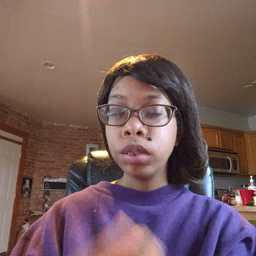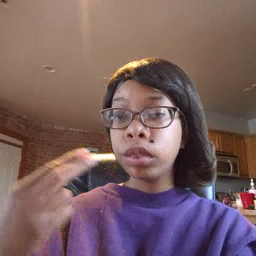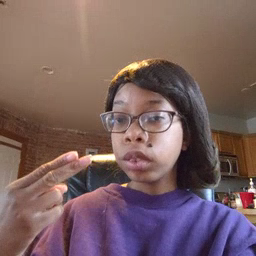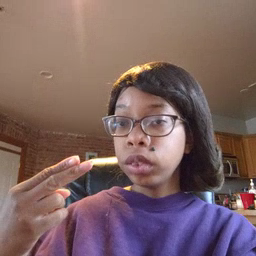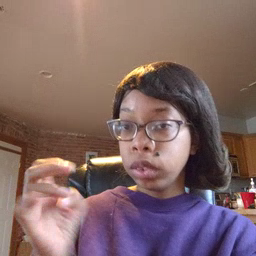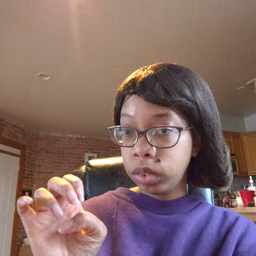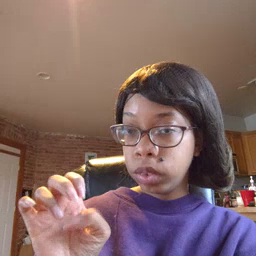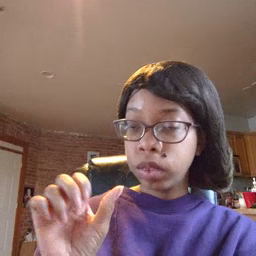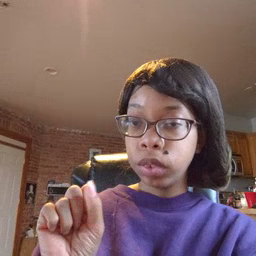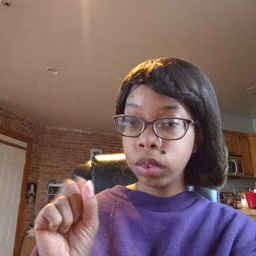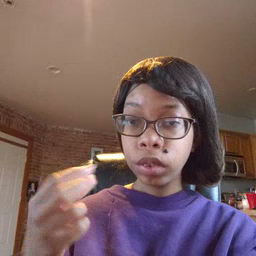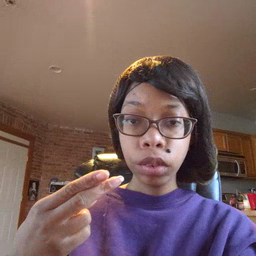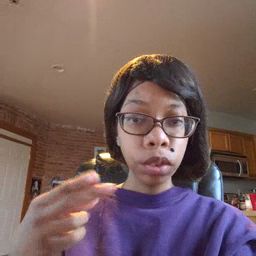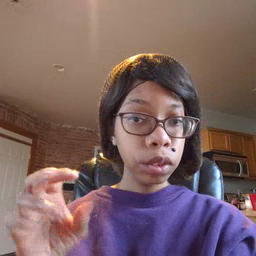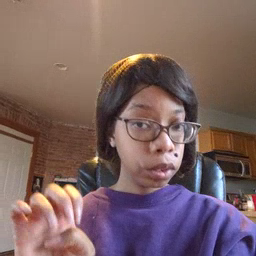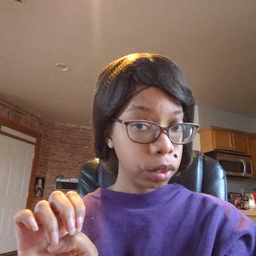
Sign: hesheit